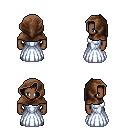
a pixel art fantasy rpg character, male body template, human, dark skin, underdress, teal pants, raven short mohawk hairstyle, cloth hood, four views (front, back, left, right), 2x2 character sprite sheet, small pixel art, hard edges, no anti-aliasing